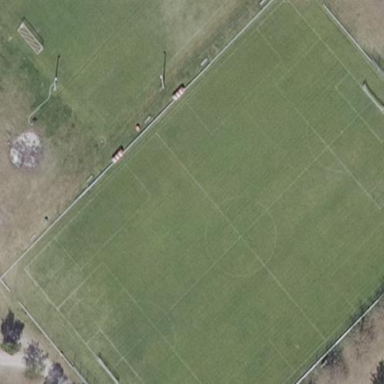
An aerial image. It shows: Soccer pitch for leisure land activities.